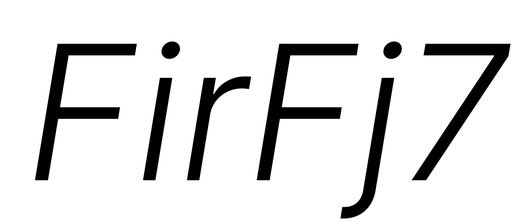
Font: Inter-Italic_Light_Italic